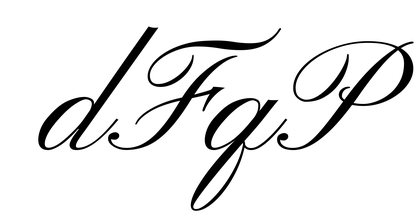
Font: PinyonScript-Regular